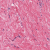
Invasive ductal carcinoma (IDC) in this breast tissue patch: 0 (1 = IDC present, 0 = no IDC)